Interaction volume radius: 10 \u00c5
Interaction volume height: 30 \u00c5
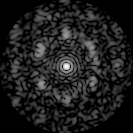
Disorder parameter: 0.6979